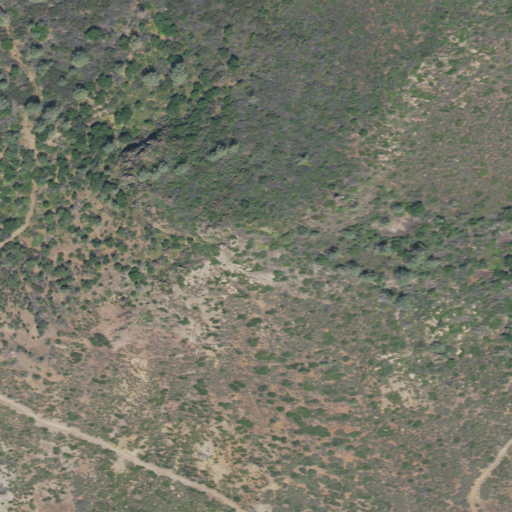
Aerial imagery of mountain in California named Snell Peak containing shrub and grassland